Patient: sex M, age 42
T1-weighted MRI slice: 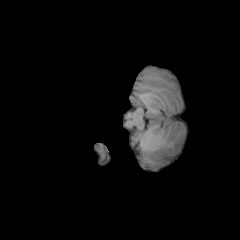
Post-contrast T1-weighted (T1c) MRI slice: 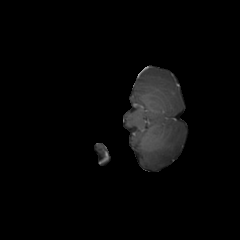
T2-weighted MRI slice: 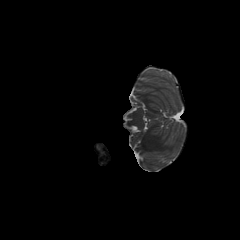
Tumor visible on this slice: no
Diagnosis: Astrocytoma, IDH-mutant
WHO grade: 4